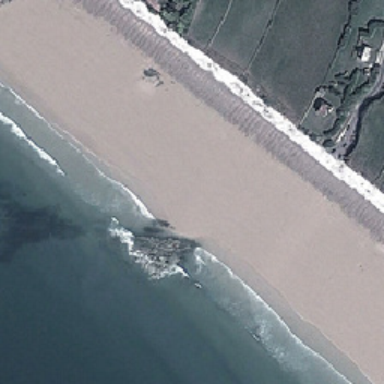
There is an island between the dark blue sea and the light yellow beach .